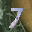
Label: 7